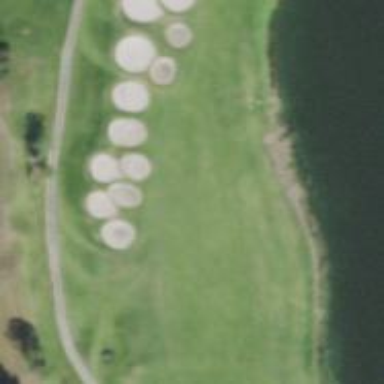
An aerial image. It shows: Grassy area designated as golf fairway.